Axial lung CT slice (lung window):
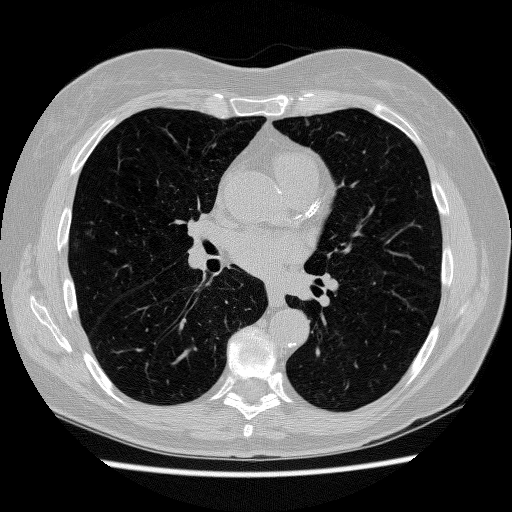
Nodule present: no